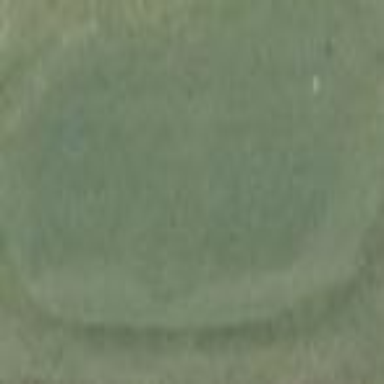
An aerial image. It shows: Golf green.